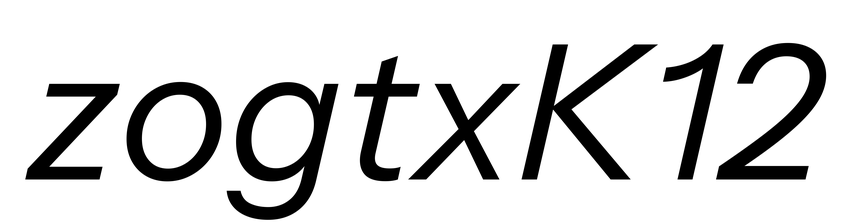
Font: InstrumentSans-Italic_Italic